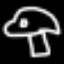
Label: mushroom